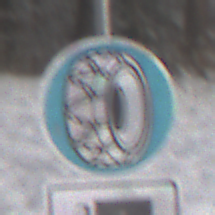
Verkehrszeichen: SchneekettenVorgeschrieben
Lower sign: MehrspurigeFahrzeuge2
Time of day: MorningAfternoon
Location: Outdoor (Nature)
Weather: PartlyCloudy
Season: Winter
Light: Natural